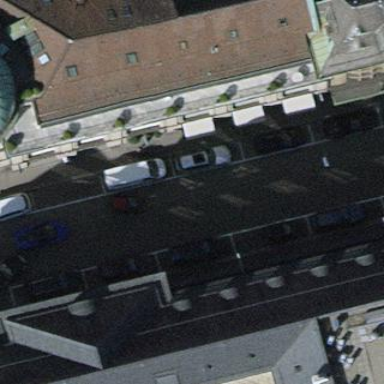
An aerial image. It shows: Parking lane.